Question: I am developing an android application and using Firebase to store my data. I want to query the firebase instance to check whether the user entered email address matches one of the email in Firebase. Attaching the Firebase backend data.

My requirement is, I want to loop through the , which is the direct child of the Database instance and check whether the user entered email matches any one of the email address in that child. In the attached image, if the user entered email matches either "ram@gmail.com" or the other one, I want to do something.
'''
databaseReference = FirebaseDatabase.getInstance().getReference().child("guardians");
databaseReference.addListenerForSingleValueEvent(new ValueEventListener() {
@Override
public void onDataChange(DataSnapshot dataSnapshot) {
for(DataSnapshot data: dataSnapshot.getChildren()){
if (**I am unable to figure out how to search through entire guardians child for the email**) {
} else {
}
}
}
@Override
public void onCancelled(DatabaseError databaseError) {
}
});
'''
I am unable to figure out how to search through the entire guardians child to see whether the email matches the user entered email. Any help is appreciated. Thanks in advance.
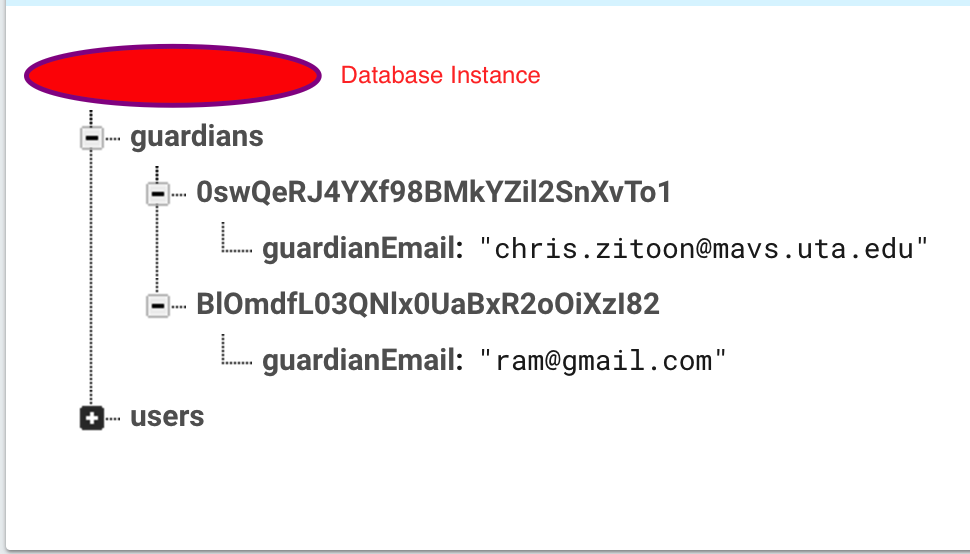
Answer: If you made your current approach work (it's a matter of adding the correct 'if' statement) you'd be downloading the entire list of users, just to check if a specific email address is in use. This is incredibly wasteful of bandwidth, especially as your user list grows.
You should instead <URL> to only return the user with the requested email address:
'''
databaseReference = FirebaseDatabase.getInstance().getReference().child("guardians");
Query query = databaseReference.orderByChild("guardianEmail").equalTo("guardian@example.com");
query.addListenerForSingleValueEvent(new ValueEventListener() {
@Override
public void onDataChange(DataSnapshot dataSnapshot) {
if (dataSnapshot.exists()) {
... the email address is already in use
}
}
@Override
public void onCancelled(DatabaseError databaseError) {
throw databaseError.toException(); // don't ignore errors
}
});
'''
Be sure to <URL> for the 'guardianEmail' field, as otherwise you'll still end up downloading all data for the query.
Note that this topic has been covered quite a few times before, and there are better ways to do this check. Most of these involve creating a so-called inverted index, where you use the (encoded) email address of the user as the key. With that structure you can prevent duplicates in Firebase's server-side security rules, which is even more efficient.
For more on this and other approaches, see:
- <URL>